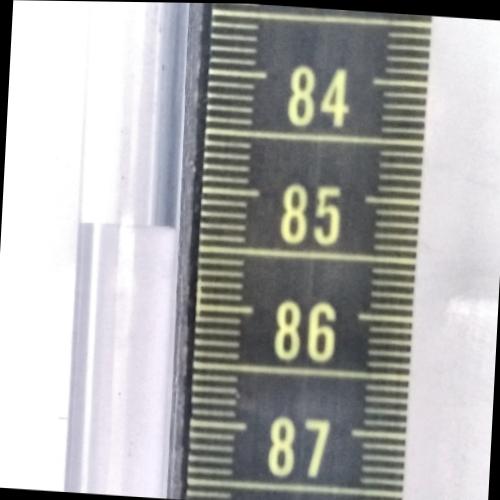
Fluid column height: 85.3 cm